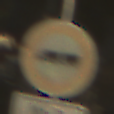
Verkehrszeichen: VerbotLastkraftwagenMitAnhaenger
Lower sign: ZeitangabenMitBeschraenkungAufWochentage2
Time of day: SunriseSunset
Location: Outdoor (Suburban)
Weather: Clear
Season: NotSpecified
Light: Natural